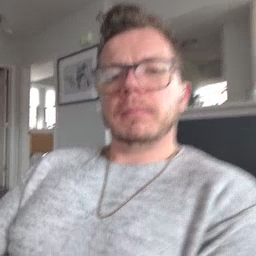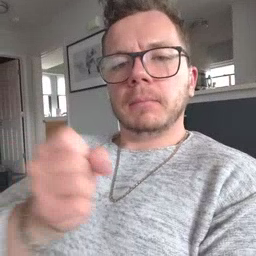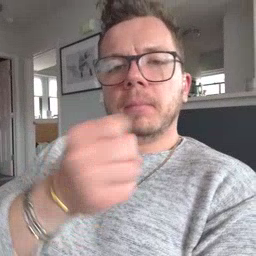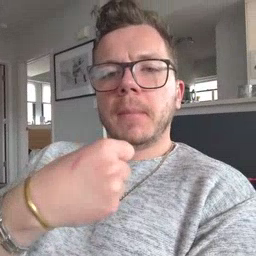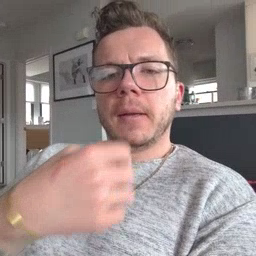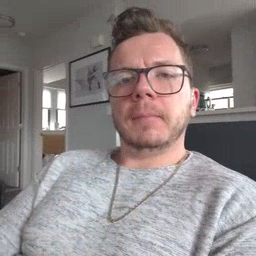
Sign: make